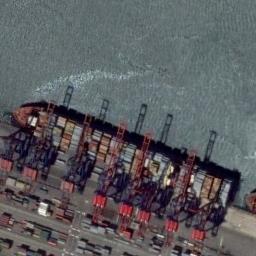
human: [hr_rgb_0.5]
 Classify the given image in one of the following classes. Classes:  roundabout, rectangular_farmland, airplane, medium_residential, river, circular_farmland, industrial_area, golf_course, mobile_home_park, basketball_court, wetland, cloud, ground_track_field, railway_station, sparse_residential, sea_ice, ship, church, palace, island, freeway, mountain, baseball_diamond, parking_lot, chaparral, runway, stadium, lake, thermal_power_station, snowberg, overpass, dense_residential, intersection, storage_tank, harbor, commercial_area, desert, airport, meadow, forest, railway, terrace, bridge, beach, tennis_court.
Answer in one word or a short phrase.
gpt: ship